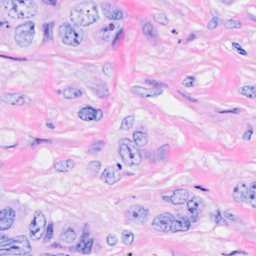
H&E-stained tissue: Breast